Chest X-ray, PA view. Patient: 10 years old, sex M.
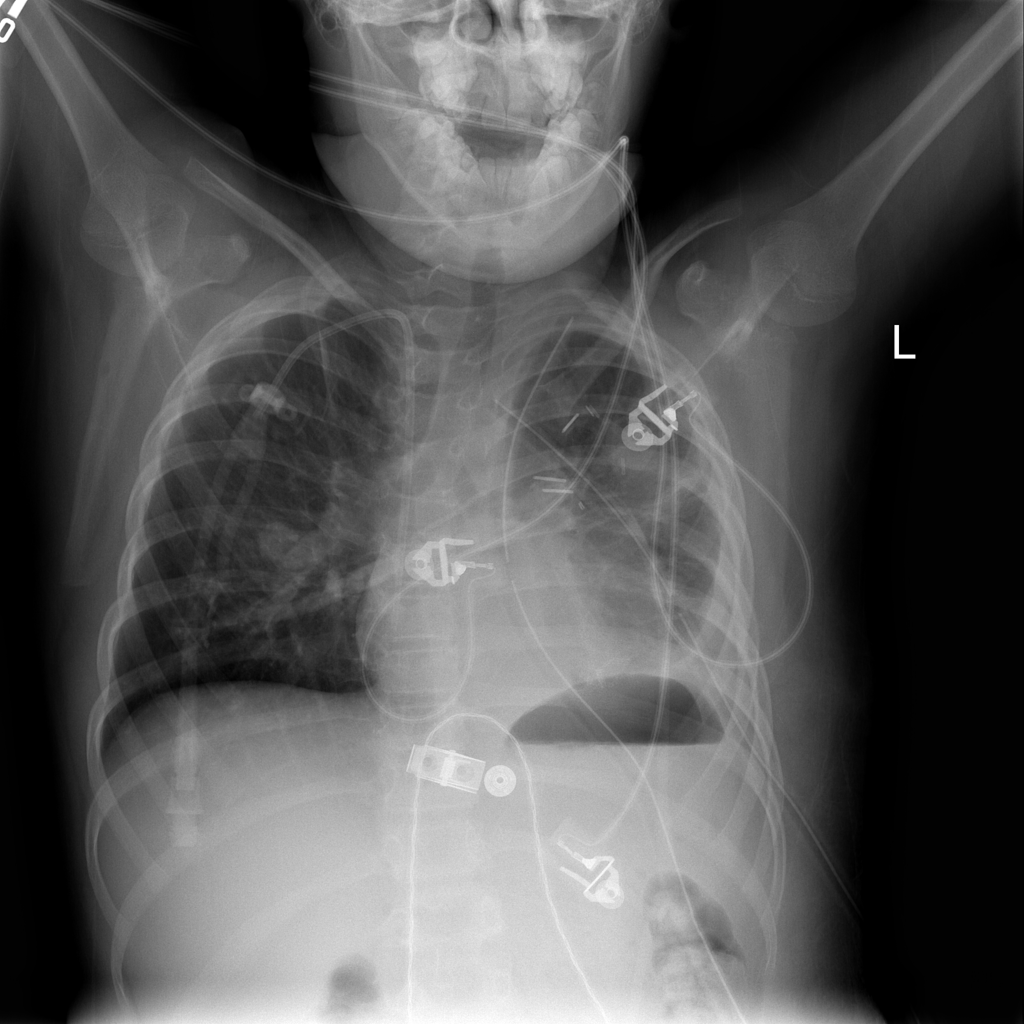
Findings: No Finding